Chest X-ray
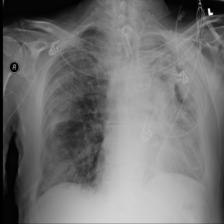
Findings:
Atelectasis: negative
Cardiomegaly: negative
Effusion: negative
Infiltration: negative
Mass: negative
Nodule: negative
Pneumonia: negative
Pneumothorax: negative
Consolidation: negative
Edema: negative
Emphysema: negative
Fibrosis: negative
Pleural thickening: negative
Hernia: negative